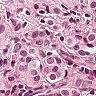
Metastatic tissue present: yes